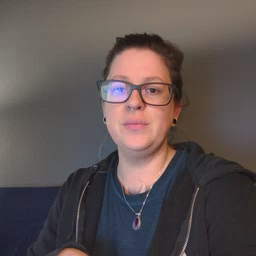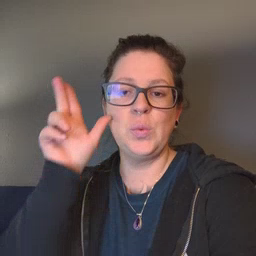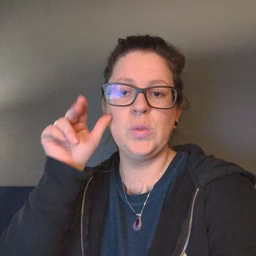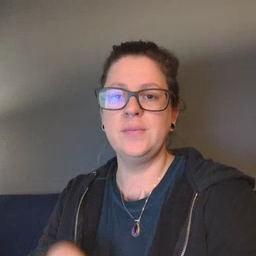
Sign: horse